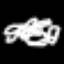
Label: hourglass